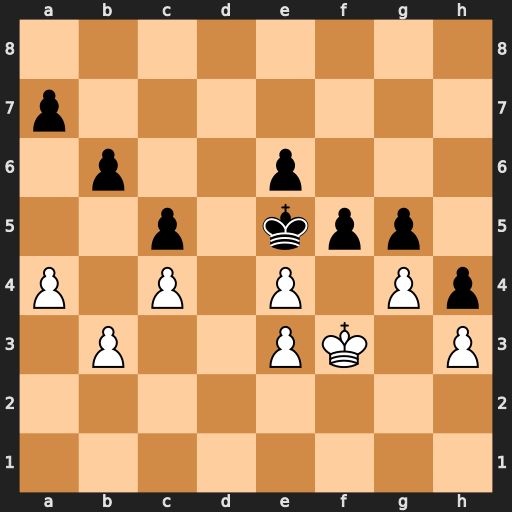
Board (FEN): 8/p7/1p2p3/2p1kpp1/P1P1P1Pp/1P2PK1P/8/8
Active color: w
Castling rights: -
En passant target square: -
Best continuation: gxf5 exf5 exf5 Kxf5 e4+